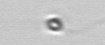
Label: flagellate